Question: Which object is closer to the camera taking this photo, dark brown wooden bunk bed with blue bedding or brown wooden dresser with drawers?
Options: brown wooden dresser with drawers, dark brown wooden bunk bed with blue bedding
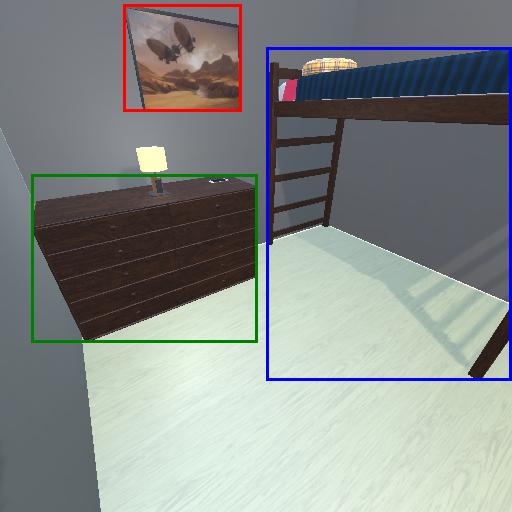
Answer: brown wooden dresser with drawers